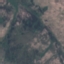
Land use / land cover: HerbaceousVegetation